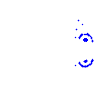
Particle: pion